Field crop: maize
Growth stage: 1
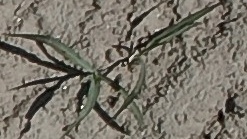
Species: sorghum